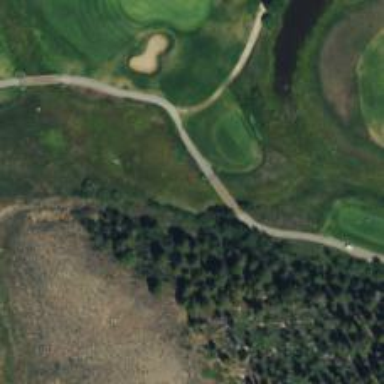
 specified as Golf Cart Path in the note."